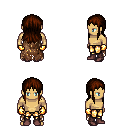
a pixel art fantasy rpg character, male body template, human, tanned skin, brown tattered cape, gold greaves, brown unkempt hairstyle, gold gloves, maroon shoes, four views (front, back, left, right), 2x2 character sprite sheet, small pixel art, hard edges, no anti-aliasing